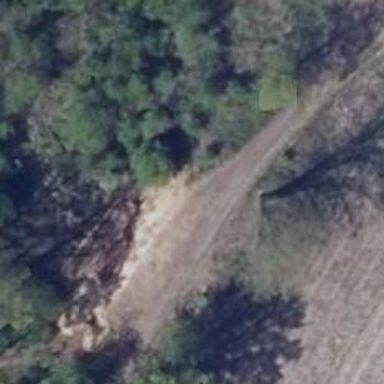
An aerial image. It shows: Sandy track road with grade4 tracktype.